Question: I need to create a specific custom waveform for an oscillator for use with Web Audio API.
I have a Javascript function to output the desired waveform (calculating a y between -1 and 1 for any given x), and the plotted result looks like this:

However the Web Audio API <URL> only lets you create custom wavetables based on harmonic tables via the 'createPeriodicWave' function, which can then be used to configure a custom oscillator via 'setPeriodicWave'. Is there a generic technique that can be used to compute the harmonic tables based on my waveform function?
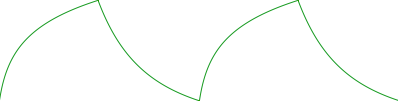
Answer: A DFT (or FFT) with a length of exactly one period of your custom waveform will produce a harmonic table. Just low-pass filter and sample your waveform 2^N times, and feed that to a generic library FFT. (Choose a large enough 2^N to be at least more than 2X the low-pass filter's or your waveform's intrinsic highest frequency content). The magnitudes of the FFT's resulting complex bins will be your harmonic power levels.